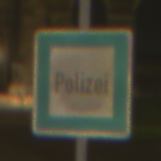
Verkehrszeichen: Polizei
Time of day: Night
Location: Outdoor (Urban)
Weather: Overcast
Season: NotSpecified
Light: Artificial